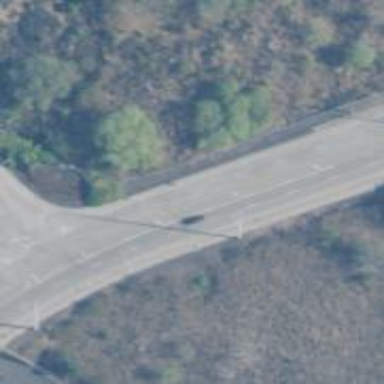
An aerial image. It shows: Primary highway.